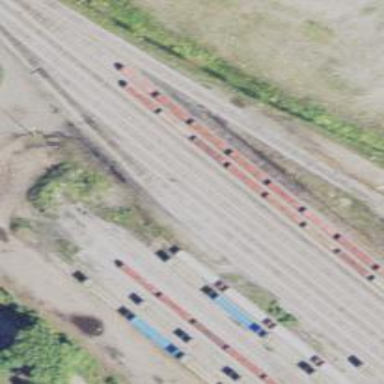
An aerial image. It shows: Railway yard used for servicing trains.